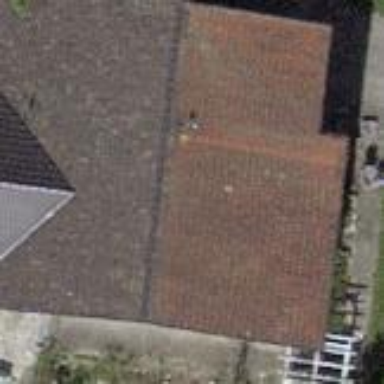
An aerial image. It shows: Detached building with gabled roof.